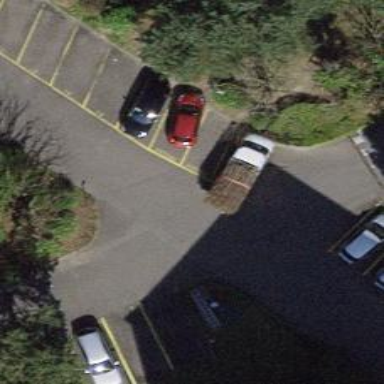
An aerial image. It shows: Driveway leading to service road.